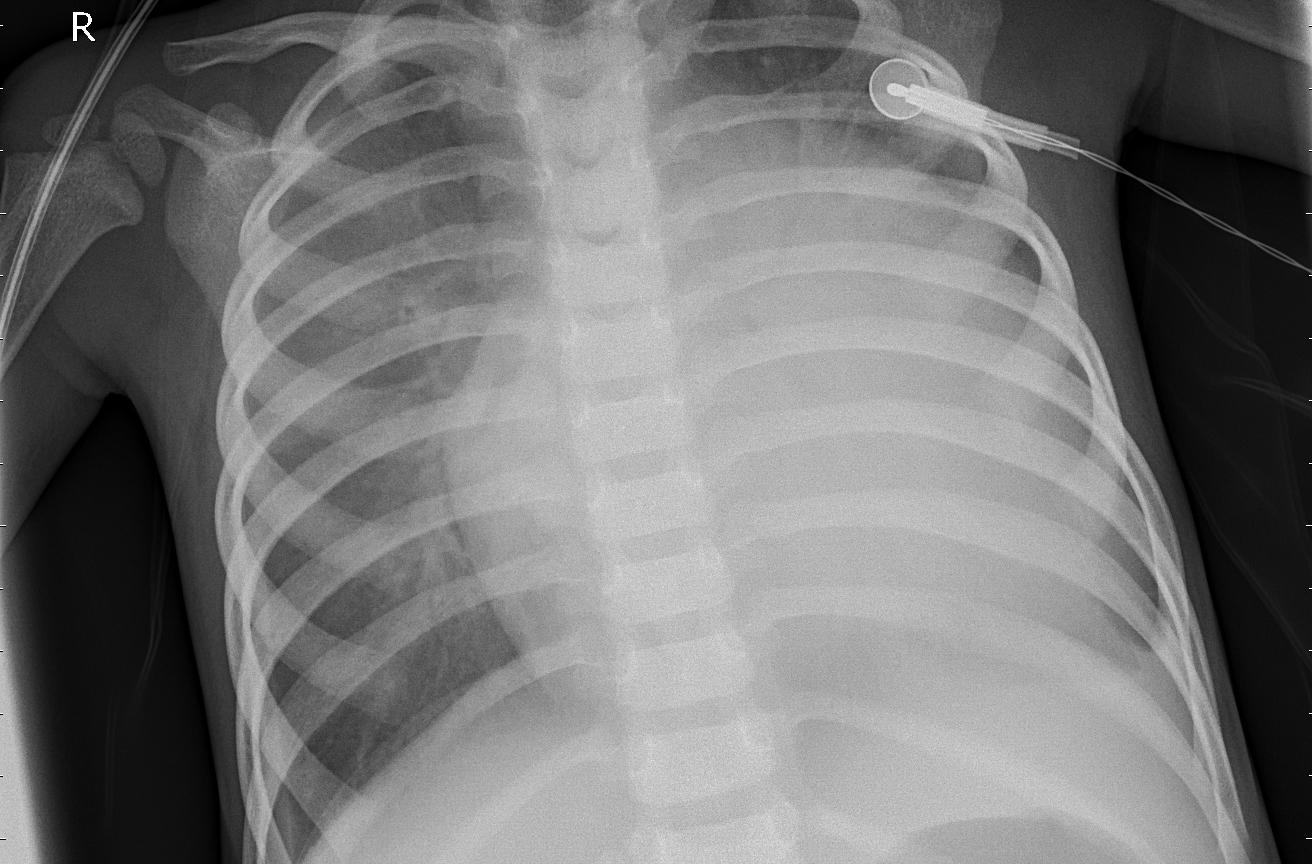
Diagnosis: PNEUMONIA